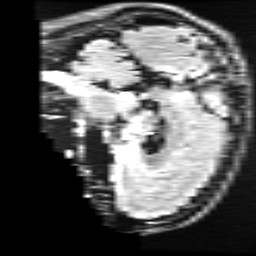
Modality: FLAIR
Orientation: sagittal
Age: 33
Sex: male
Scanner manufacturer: ge
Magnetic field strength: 3 T
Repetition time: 11 s
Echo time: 0.1497 s